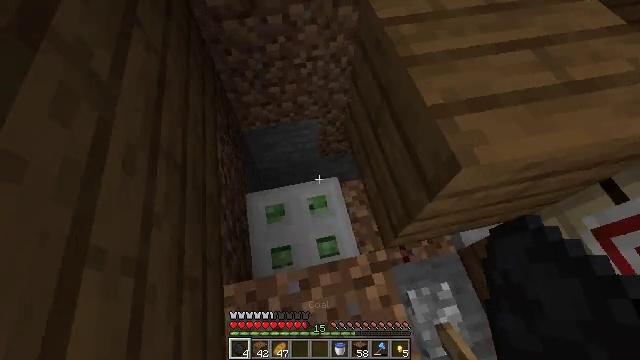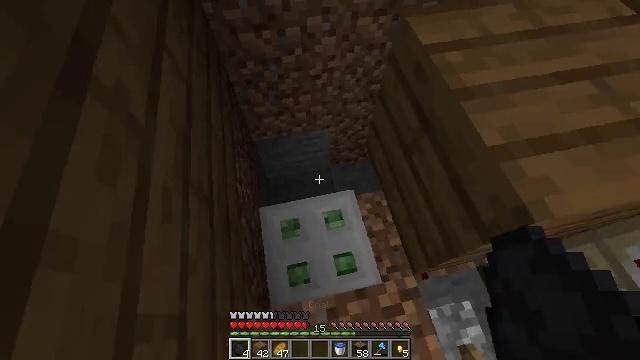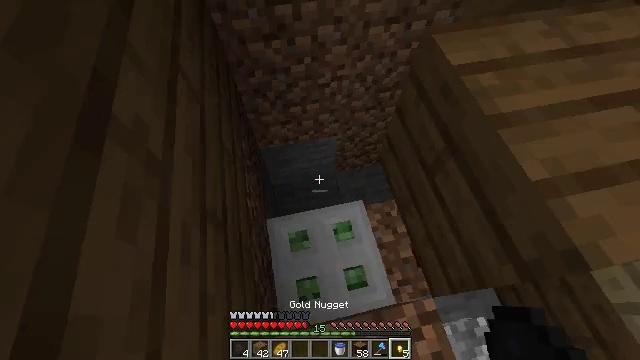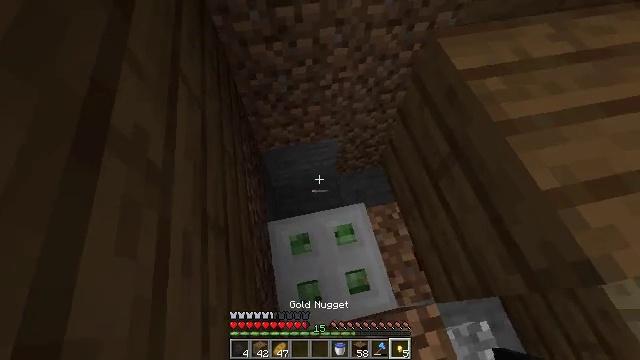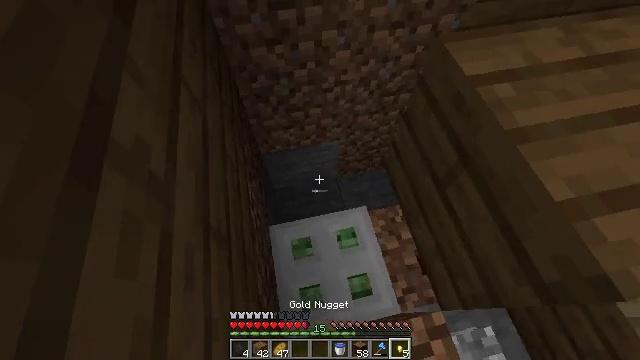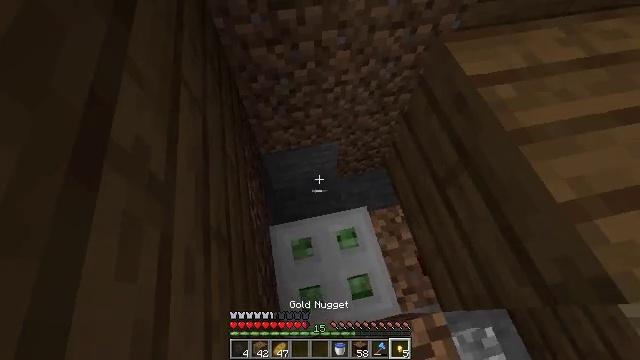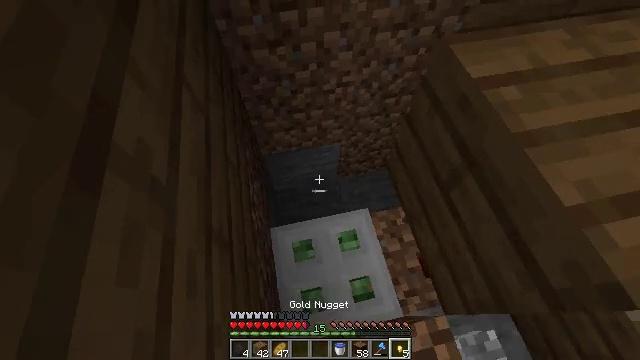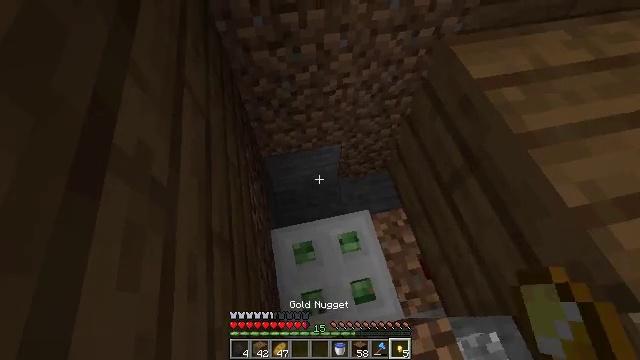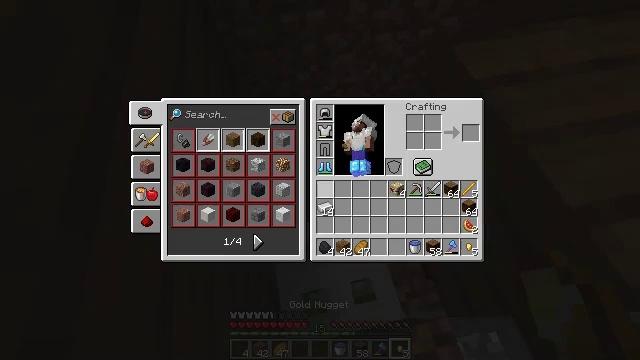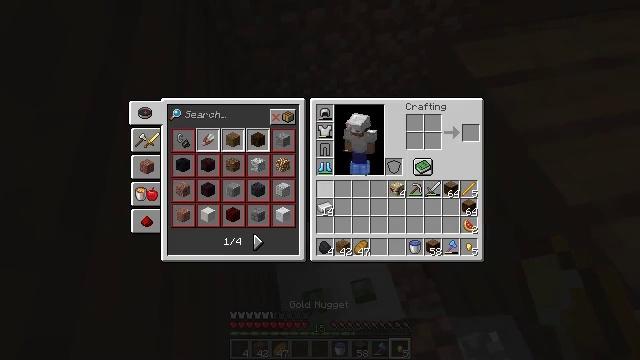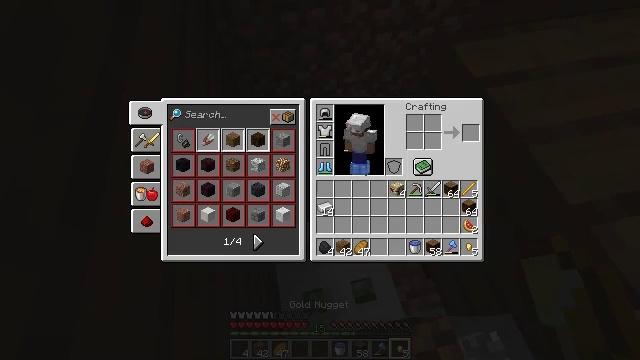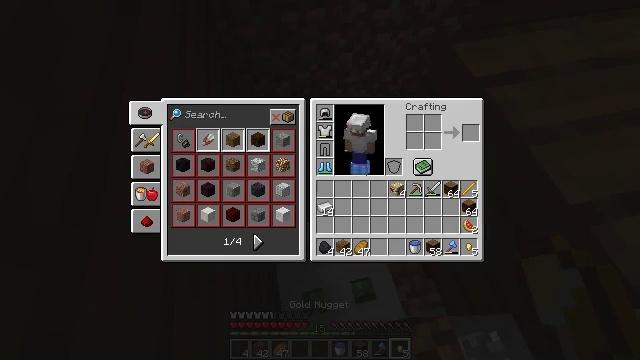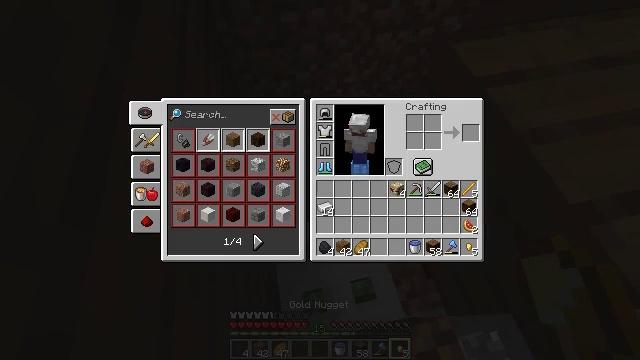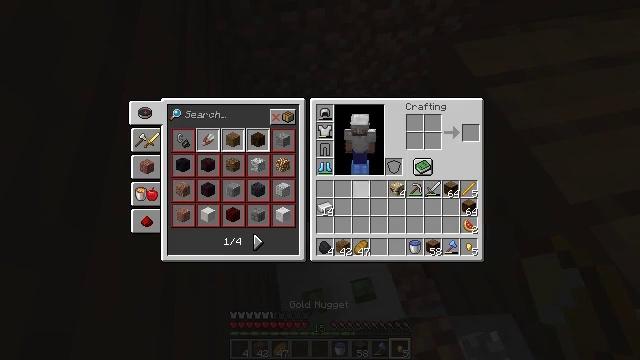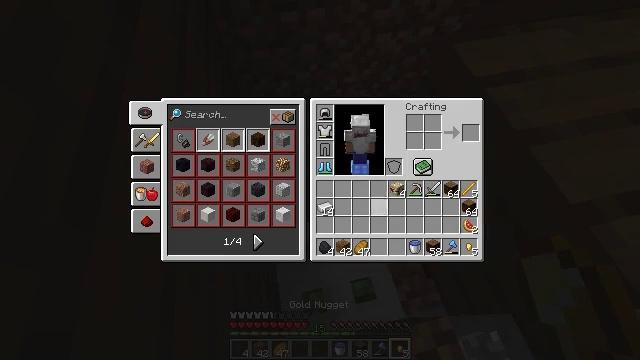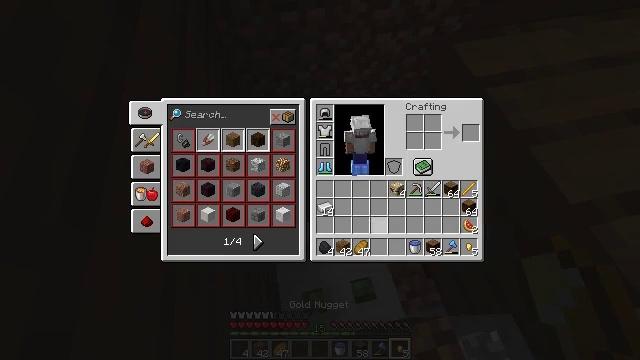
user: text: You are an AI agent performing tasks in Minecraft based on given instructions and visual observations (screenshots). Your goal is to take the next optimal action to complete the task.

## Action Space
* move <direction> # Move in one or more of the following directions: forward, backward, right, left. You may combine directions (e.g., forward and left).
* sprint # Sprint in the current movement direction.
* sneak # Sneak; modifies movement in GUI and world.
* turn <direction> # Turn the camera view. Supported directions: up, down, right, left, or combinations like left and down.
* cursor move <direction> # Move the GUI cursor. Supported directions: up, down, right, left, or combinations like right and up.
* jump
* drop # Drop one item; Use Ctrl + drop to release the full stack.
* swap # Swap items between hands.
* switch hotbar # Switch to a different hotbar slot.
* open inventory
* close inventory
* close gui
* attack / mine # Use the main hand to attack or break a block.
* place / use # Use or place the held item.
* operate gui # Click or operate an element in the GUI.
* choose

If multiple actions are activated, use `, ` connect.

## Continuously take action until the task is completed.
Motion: motion action
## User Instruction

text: Attack the iron trapdoor to gather it.
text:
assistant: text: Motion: move forward and move left
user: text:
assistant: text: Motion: move left
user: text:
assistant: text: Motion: no_op
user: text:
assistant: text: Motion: no_op
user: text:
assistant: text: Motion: no_op
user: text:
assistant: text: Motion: no_op
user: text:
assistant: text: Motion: no_op
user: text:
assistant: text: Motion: open inventory
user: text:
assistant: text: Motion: open inventory
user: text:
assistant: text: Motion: open inventory
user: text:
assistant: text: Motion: cursor move right
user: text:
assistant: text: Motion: cursor move right
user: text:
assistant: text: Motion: cursor move right and down
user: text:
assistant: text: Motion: sneak, cursor move down
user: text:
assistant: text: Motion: sneak, cursor move down
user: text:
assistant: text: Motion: sneak, cursor move right
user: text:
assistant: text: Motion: sneak, cursor move right and up
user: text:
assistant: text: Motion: sneak, cursor move right and up
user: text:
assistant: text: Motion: sneak
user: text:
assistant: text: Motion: sneak
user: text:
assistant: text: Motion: sneak
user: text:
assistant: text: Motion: sneak
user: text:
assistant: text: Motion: no_op
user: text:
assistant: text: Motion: no_op
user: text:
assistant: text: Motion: no_op
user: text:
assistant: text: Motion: no_op
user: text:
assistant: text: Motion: no_op
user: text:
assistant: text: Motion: no_op
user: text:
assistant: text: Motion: no_op
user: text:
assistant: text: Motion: no_op